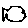
Label: fish